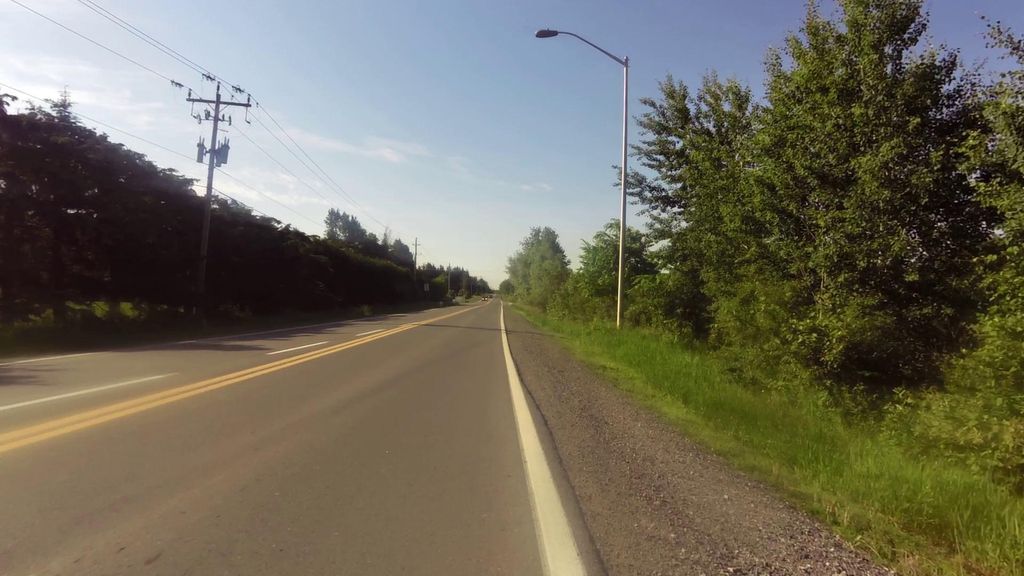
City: ottawa-gatineau